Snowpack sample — Buffalo Mountain, Silverthorne, Colorado, USA (1/25/25, 10:11 AM MST)
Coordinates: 39.6222, -106.1139
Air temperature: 22 °F
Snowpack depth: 110 cm
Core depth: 30 cm
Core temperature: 42.8 °F
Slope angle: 12°, slope face: 102°
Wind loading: high
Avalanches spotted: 0
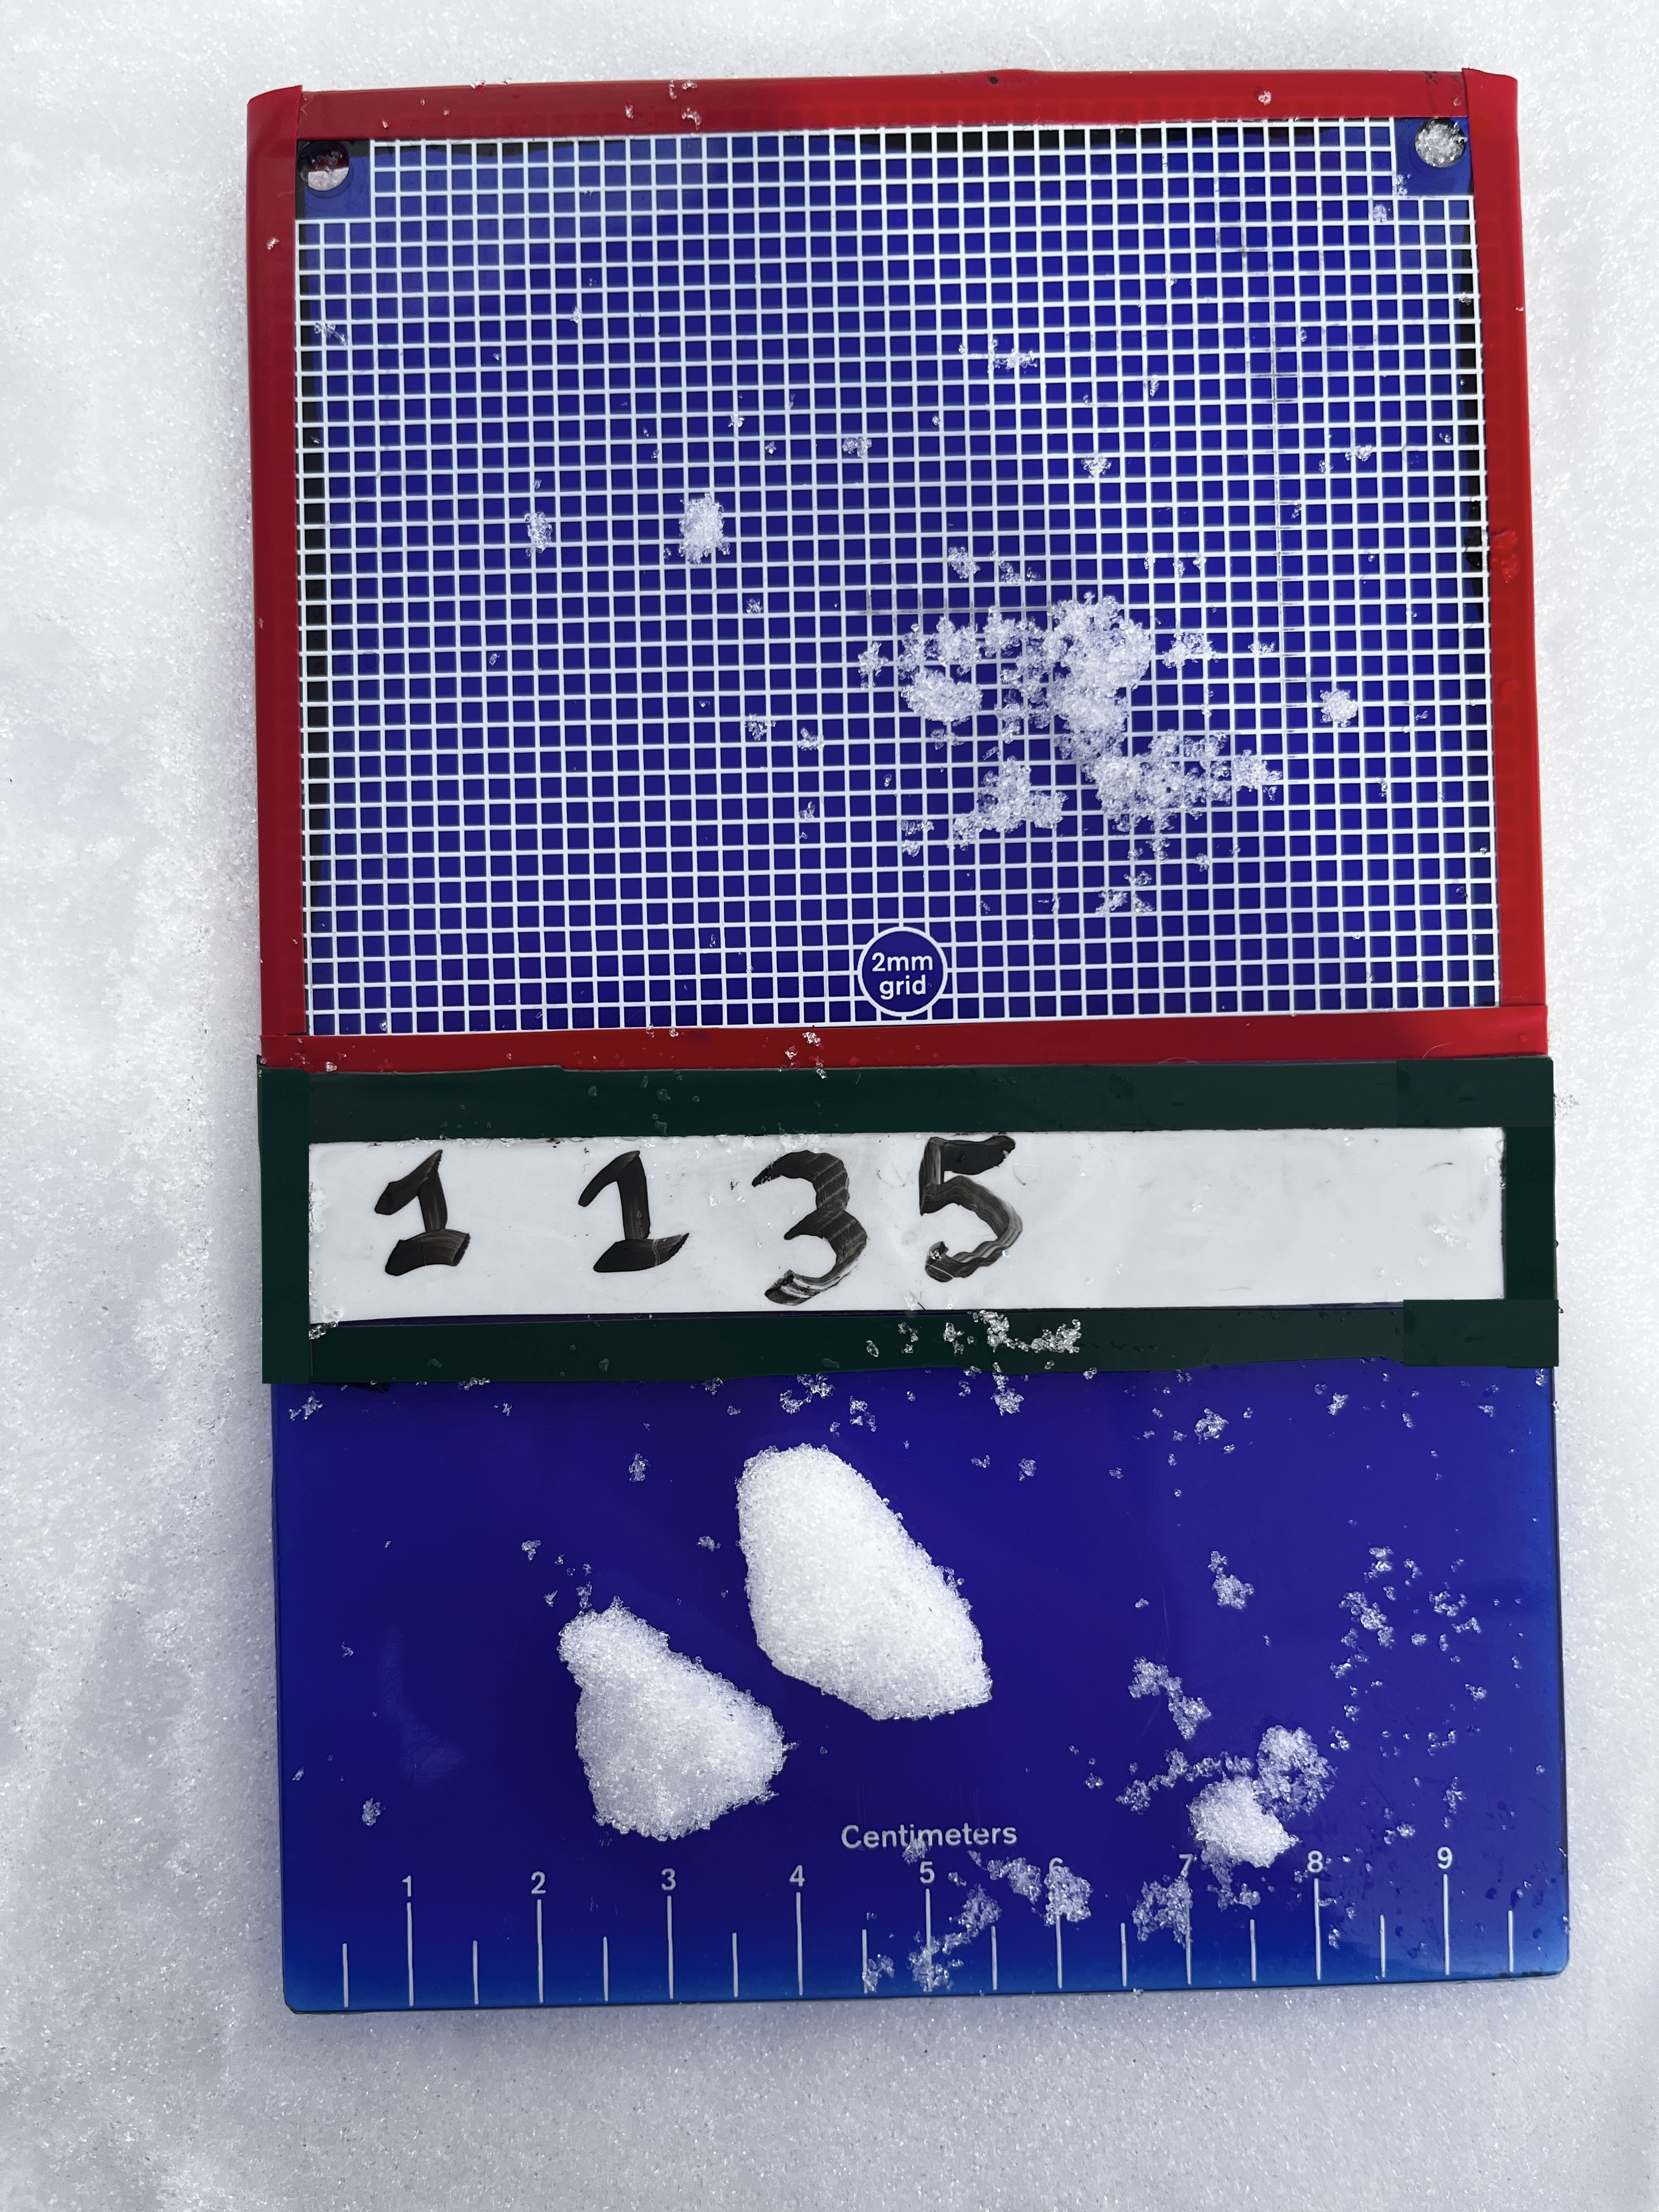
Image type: crystal_card
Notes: No avalanches nearby, collected on the outskirts of a fire break 15 meters from the treeline, on way to Buffalo and Red Mountain